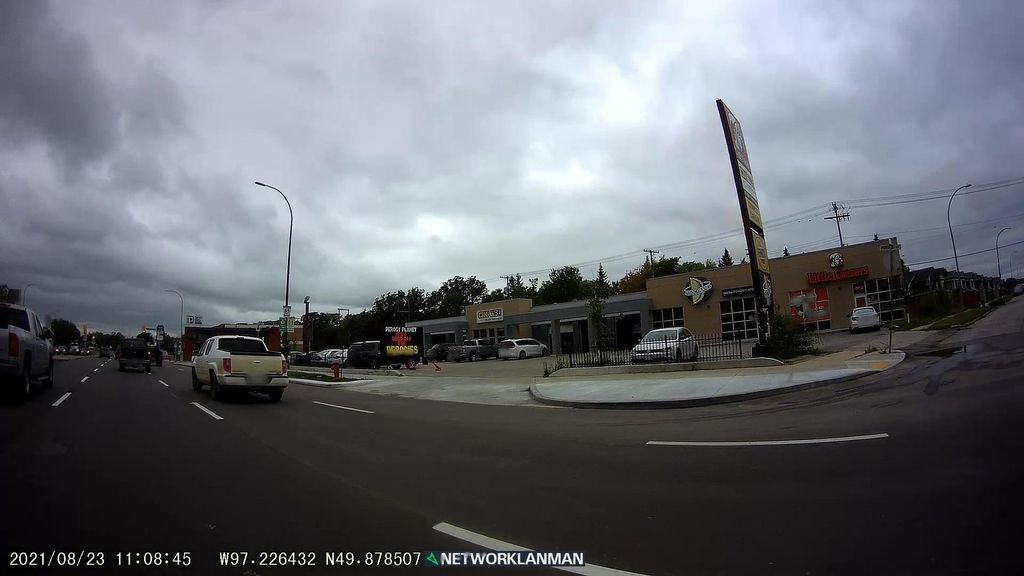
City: winnipeg